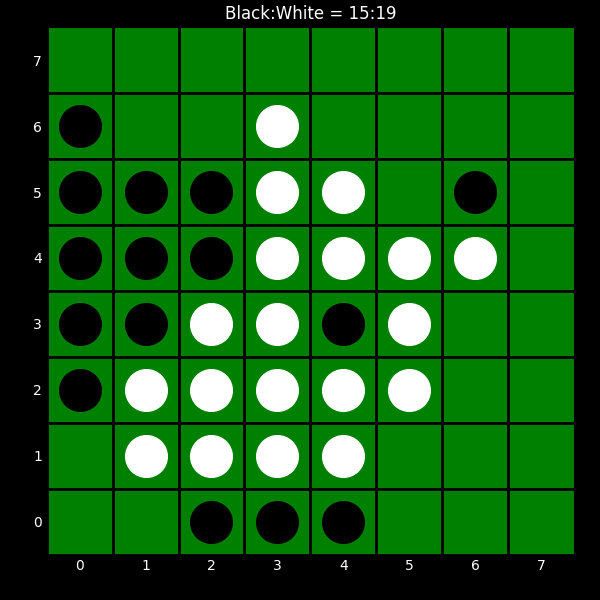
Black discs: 15
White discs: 19